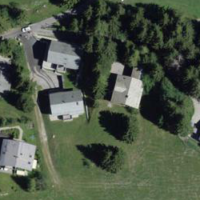
EUNIS habitat code: 55
Species observed at this site:
Silene dioica
Plantago media